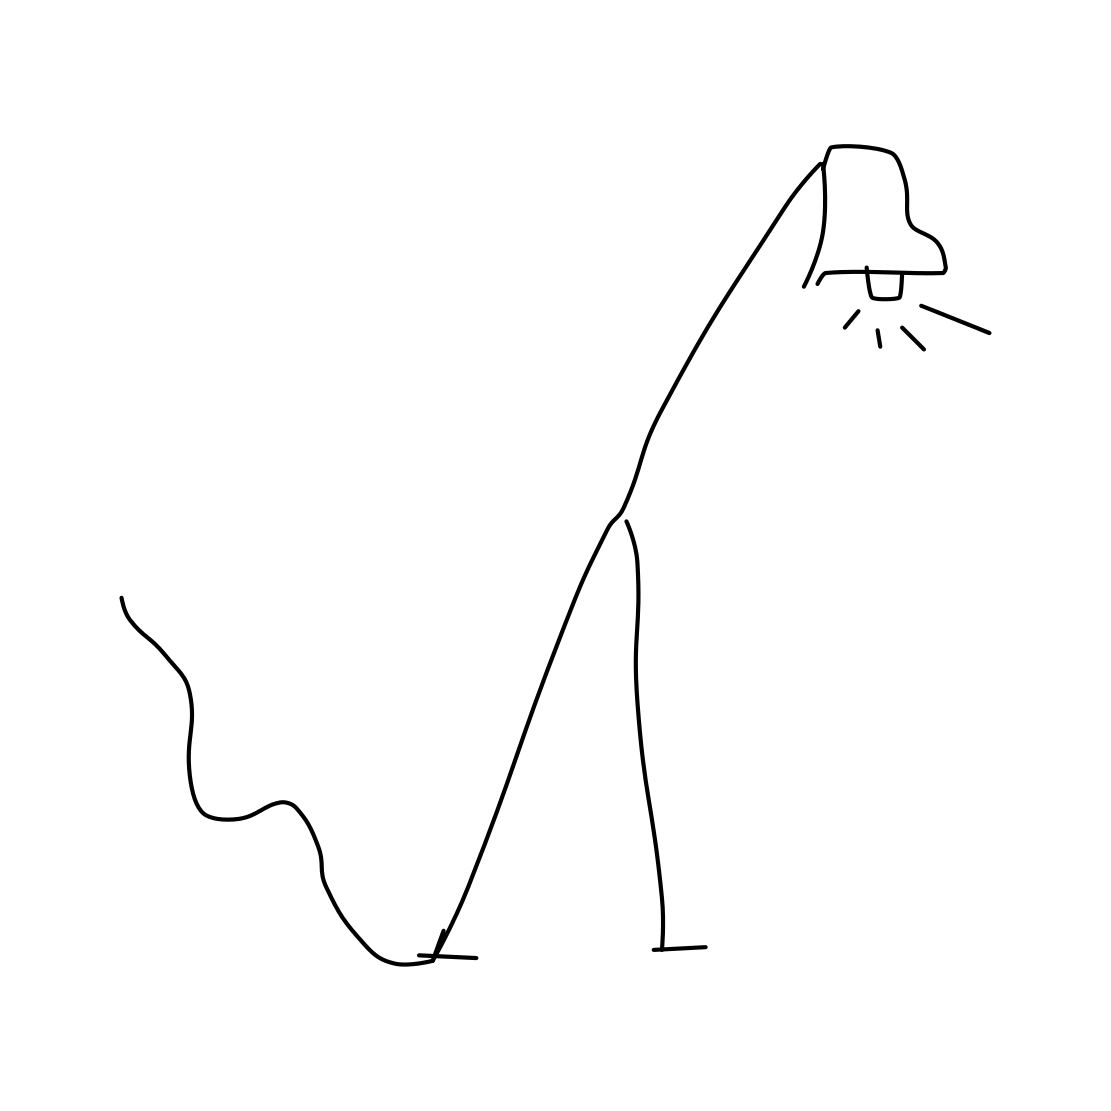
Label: floor lamp